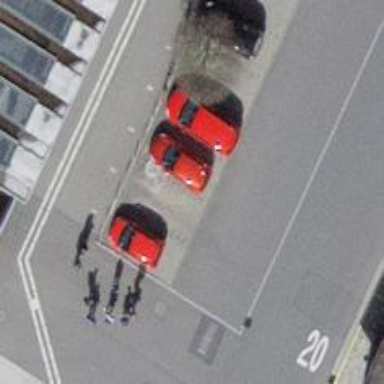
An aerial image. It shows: Car sharing facility.